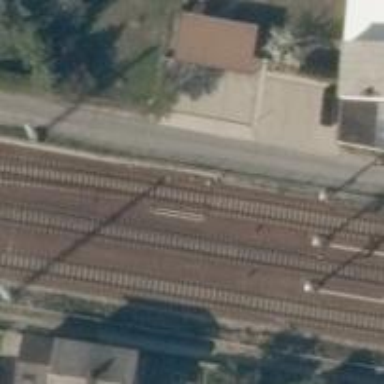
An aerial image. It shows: Railway switch.